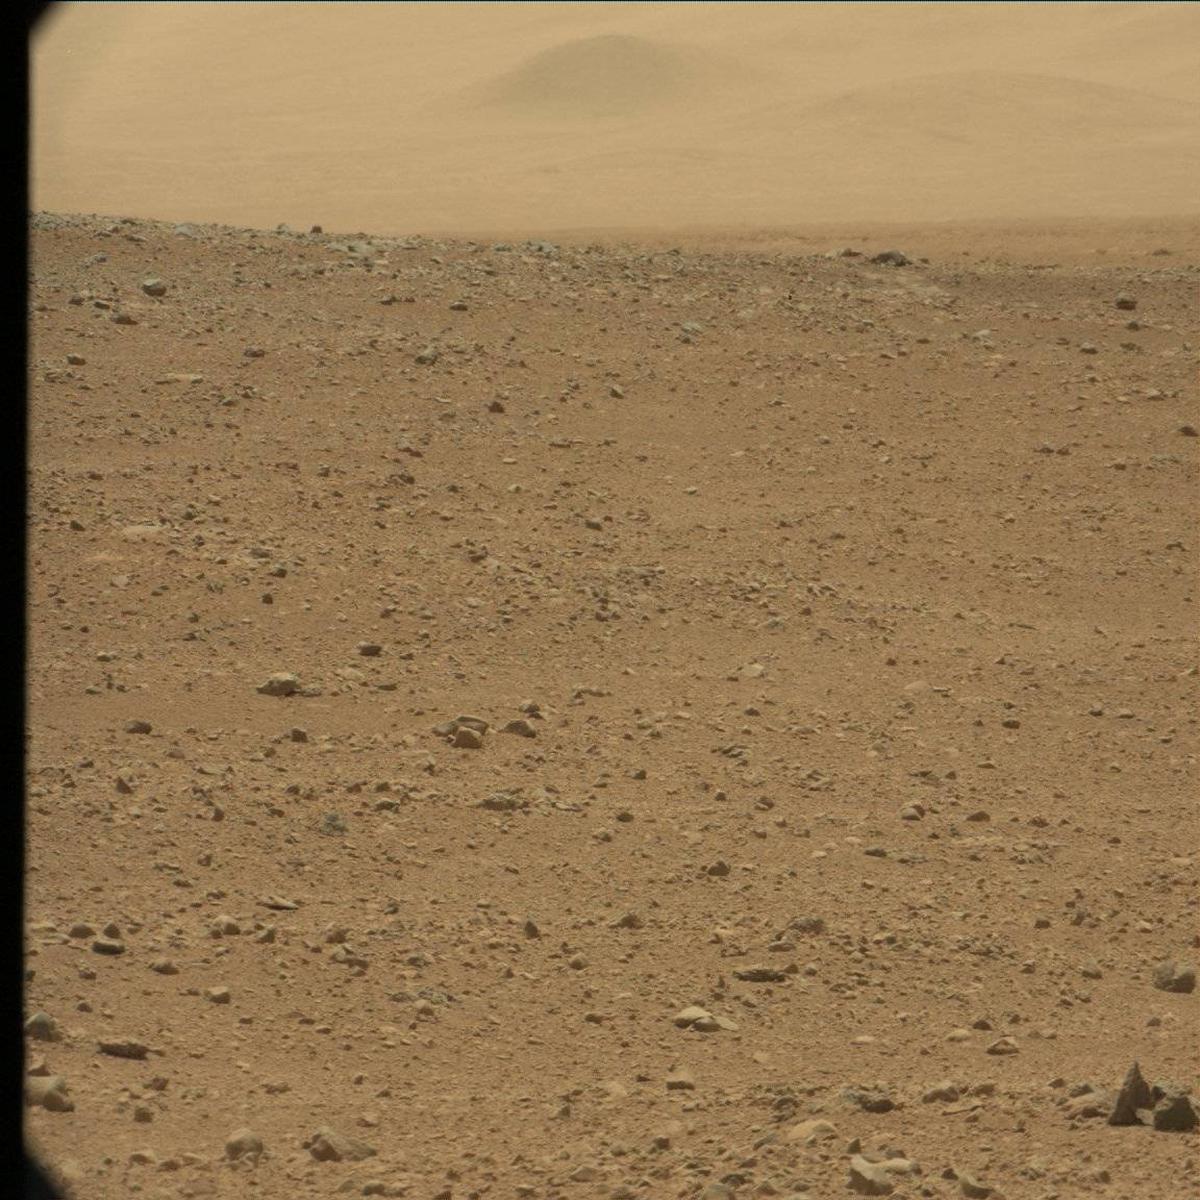
Terrain classes present: Bedrock, Ridge, Rock, Sand / Soil